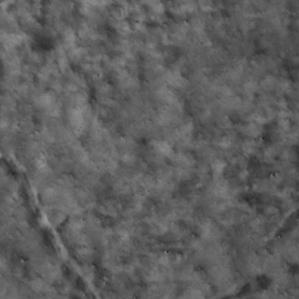
Label: non_frost